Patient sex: M
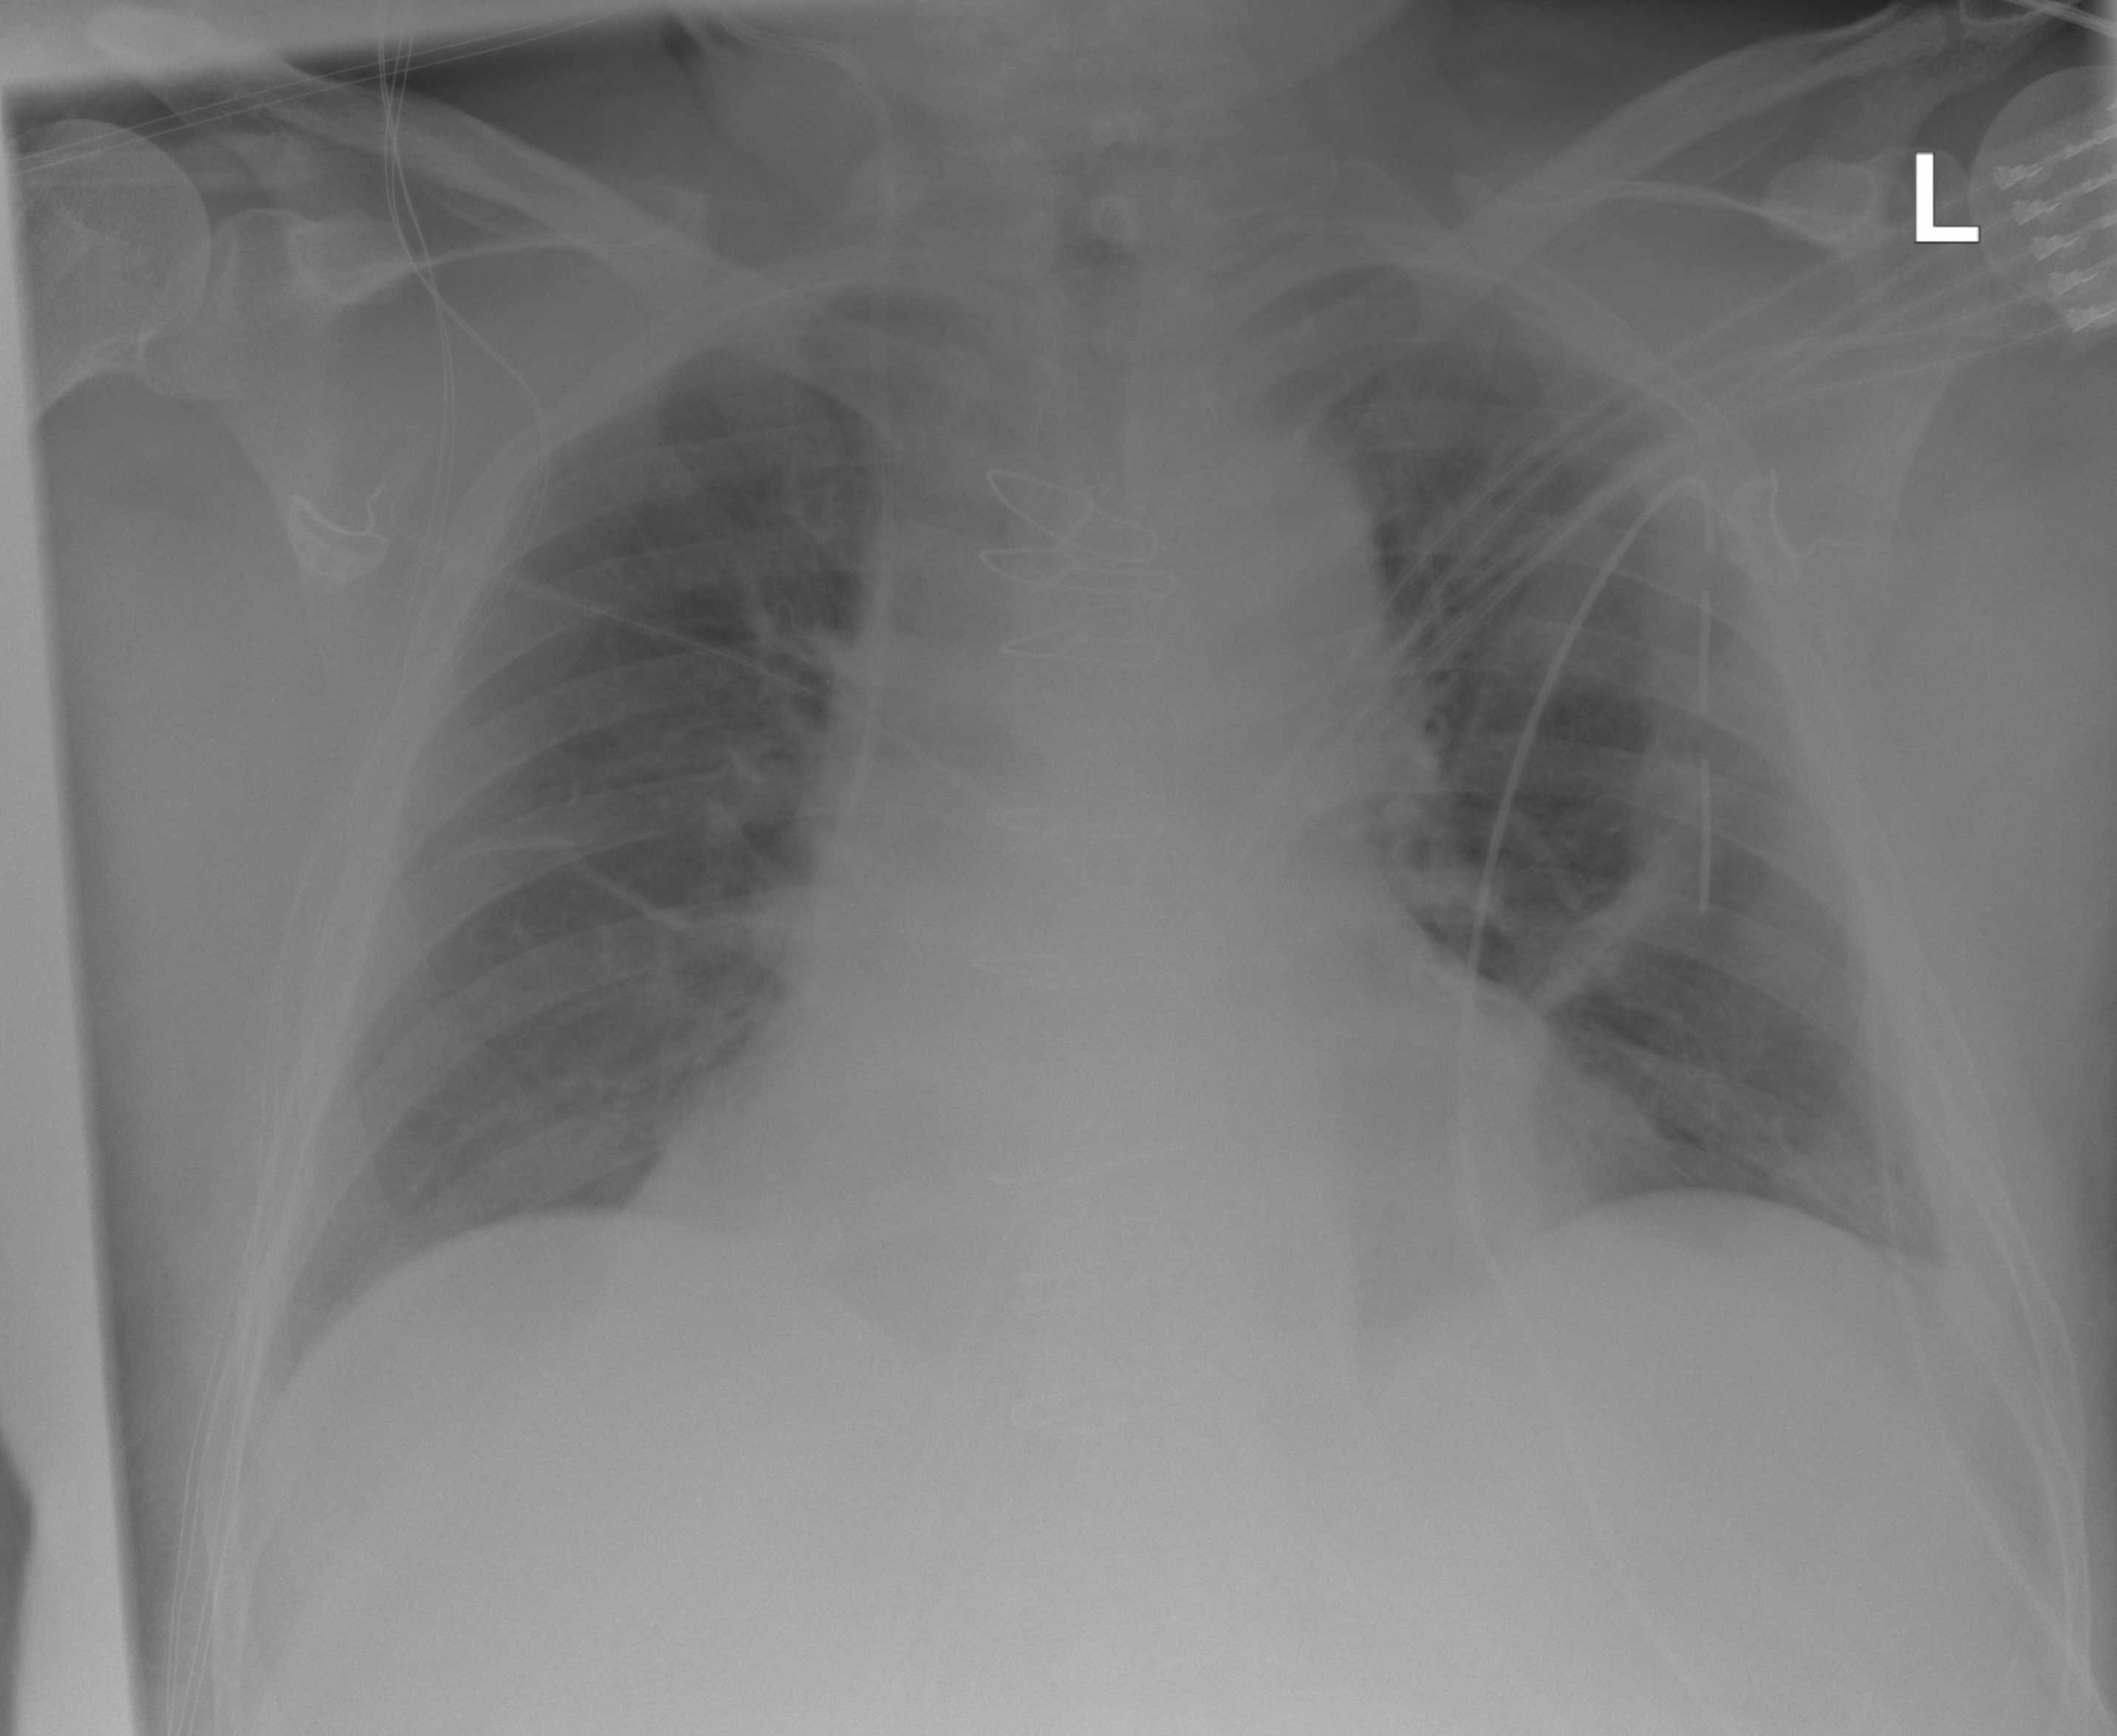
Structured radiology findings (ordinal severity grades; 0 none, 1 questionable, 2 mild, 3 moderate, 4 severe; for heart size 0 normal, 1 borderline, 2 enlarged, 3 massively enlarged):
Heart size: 0
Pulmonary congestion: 0
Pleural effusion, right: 0
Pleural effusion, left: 1
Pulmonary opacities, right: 0
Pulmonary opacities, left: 0
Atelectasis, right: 0
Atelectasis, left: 2